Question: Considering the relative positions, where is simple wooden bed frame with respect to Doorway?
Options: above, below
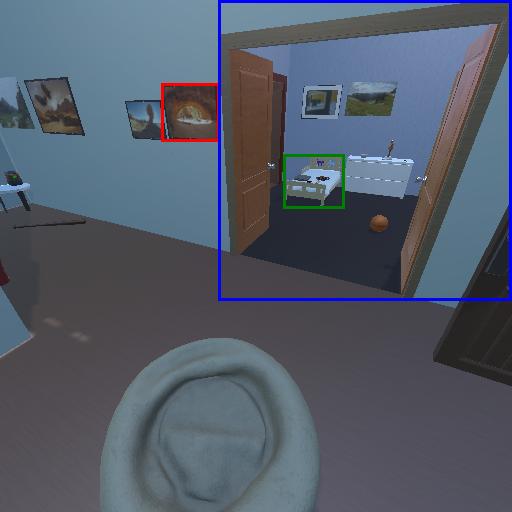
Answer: above